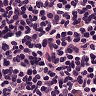
Metastatic tissue present: no